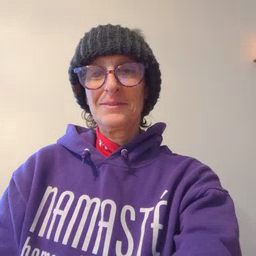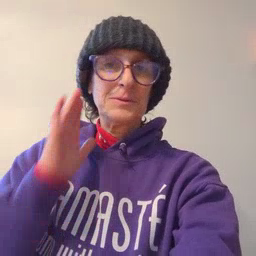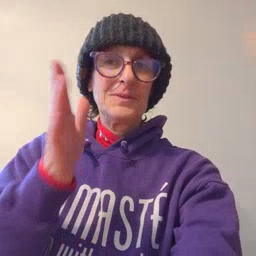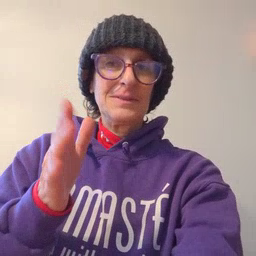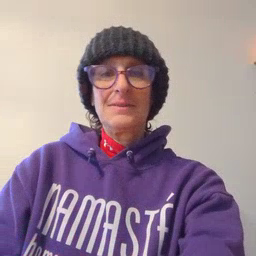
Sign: will